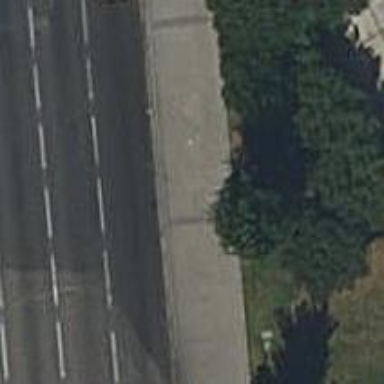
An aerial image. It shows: Bus stop with platform for public transport.